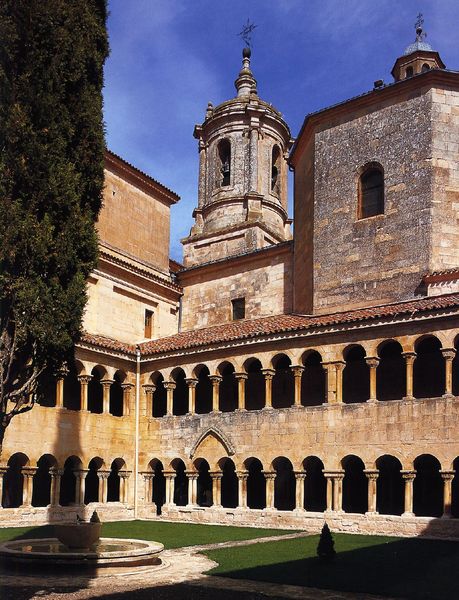
Titel: Santo Domingo de Silos in der Nähe von Burgos
Standort: Burgos (EU - E)
Schlagwörter: baum, blau, himmel, wasser, grün, fenster, säulen, dach, gebäude, gras, haus, park, rasen, weg, stein, brunnen, turm, garten, springbrunnen, bogen, dächer, hof, spitz, zinnen, foto, bögen, innenhof, glockenturm, kreuz, türme, arkaden, spitzbogen, mauern, etagen, glocken, springbrunne, bauwerk, kreuzgang, wandelgang, turn, artesisch